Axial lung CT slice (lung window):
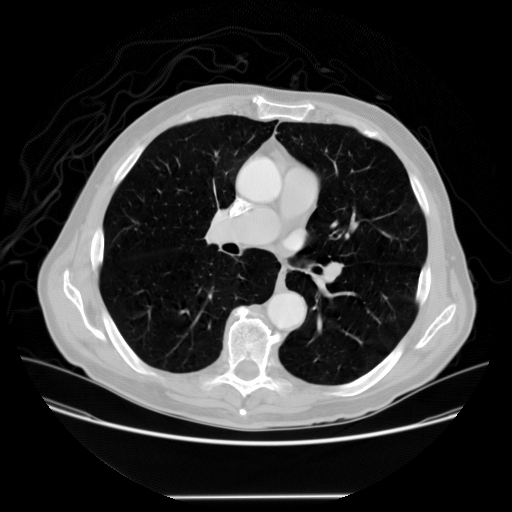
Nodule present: no